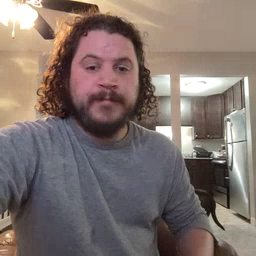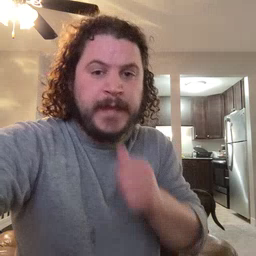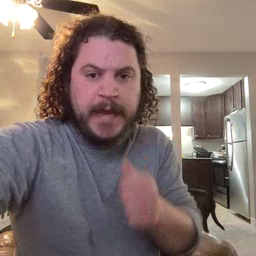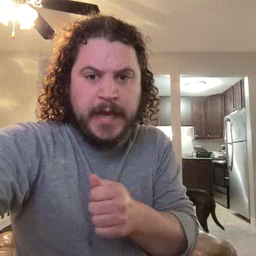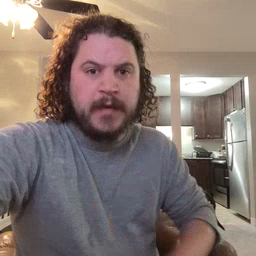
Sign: hide